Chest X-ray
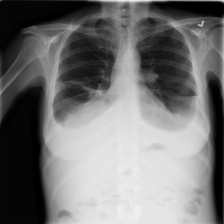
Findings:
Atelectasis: negative
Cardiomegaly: negative
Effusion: positive
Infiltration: negative
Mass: negative
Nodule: negative
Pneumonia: negative
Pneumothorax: positive
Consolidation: negative
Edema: negative
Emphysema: negative
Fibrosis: negative
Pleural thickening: negative
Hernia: negative